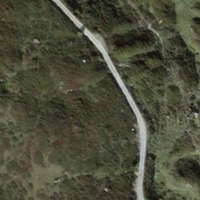
EUNIS habitat code: 26
Species observed at this site:
Kalmia procumbens